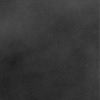
Label: dusty